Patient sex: F
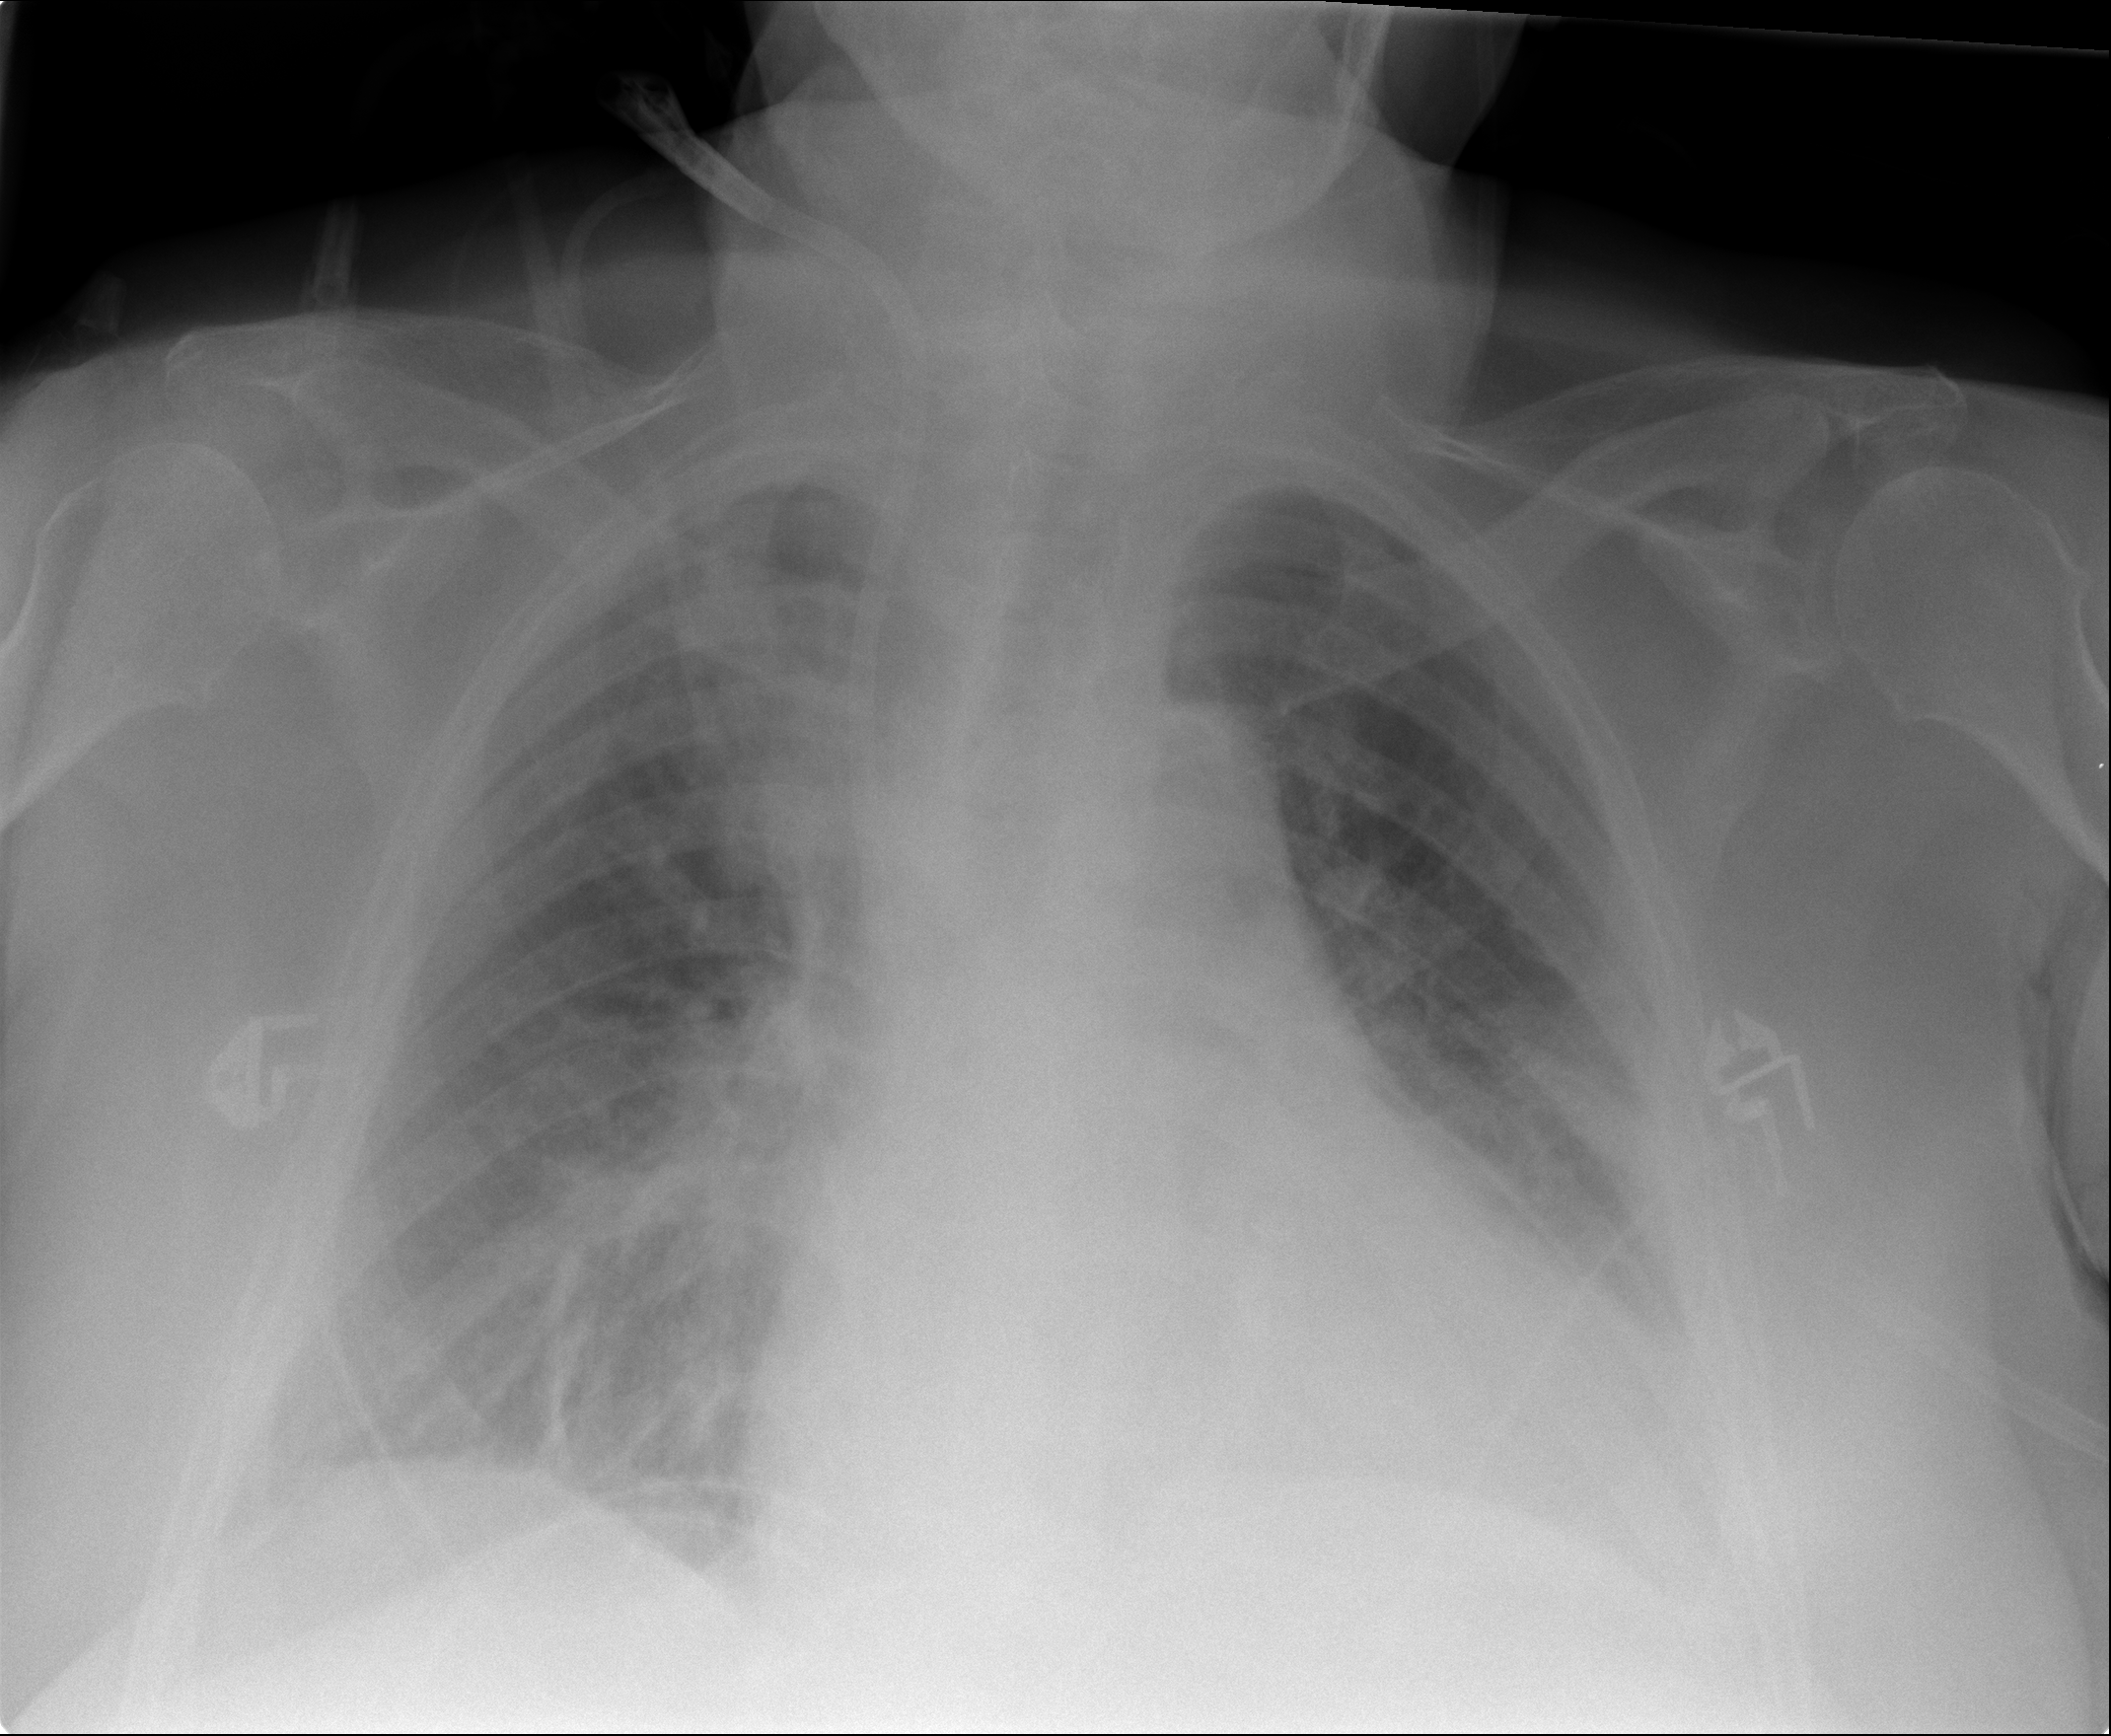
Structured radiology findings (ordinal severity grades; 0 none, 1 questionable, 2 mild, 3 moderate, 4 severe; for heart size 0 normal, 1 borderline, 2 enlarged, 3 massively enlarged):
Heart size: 2
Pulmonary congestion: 3
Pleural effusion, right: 2
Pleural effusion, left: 2
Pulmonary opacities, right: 3
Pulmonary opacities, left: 0
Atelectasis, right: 3
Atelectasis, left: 3